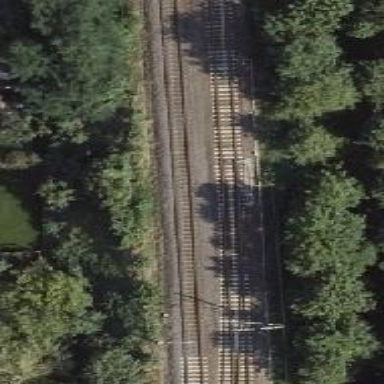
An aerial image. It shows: Rail on embankment with electrified contact lines.